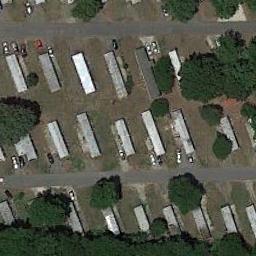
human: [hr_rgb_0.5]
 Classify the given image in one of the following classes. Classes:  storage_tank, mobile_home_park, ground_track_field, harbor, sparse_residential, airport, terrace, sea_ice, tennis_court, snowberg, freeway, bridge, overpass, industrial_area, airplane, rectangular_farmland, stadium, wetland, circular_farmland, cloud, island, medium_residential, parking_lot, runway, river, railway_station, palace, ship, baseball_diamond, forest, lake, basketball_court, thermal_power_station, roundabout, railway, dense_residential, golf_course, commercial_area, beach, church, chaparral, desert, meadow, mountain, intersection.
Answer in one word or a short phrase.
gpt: mobile_home_park